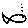
Label: fish